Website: macys
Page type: delivery-shipping
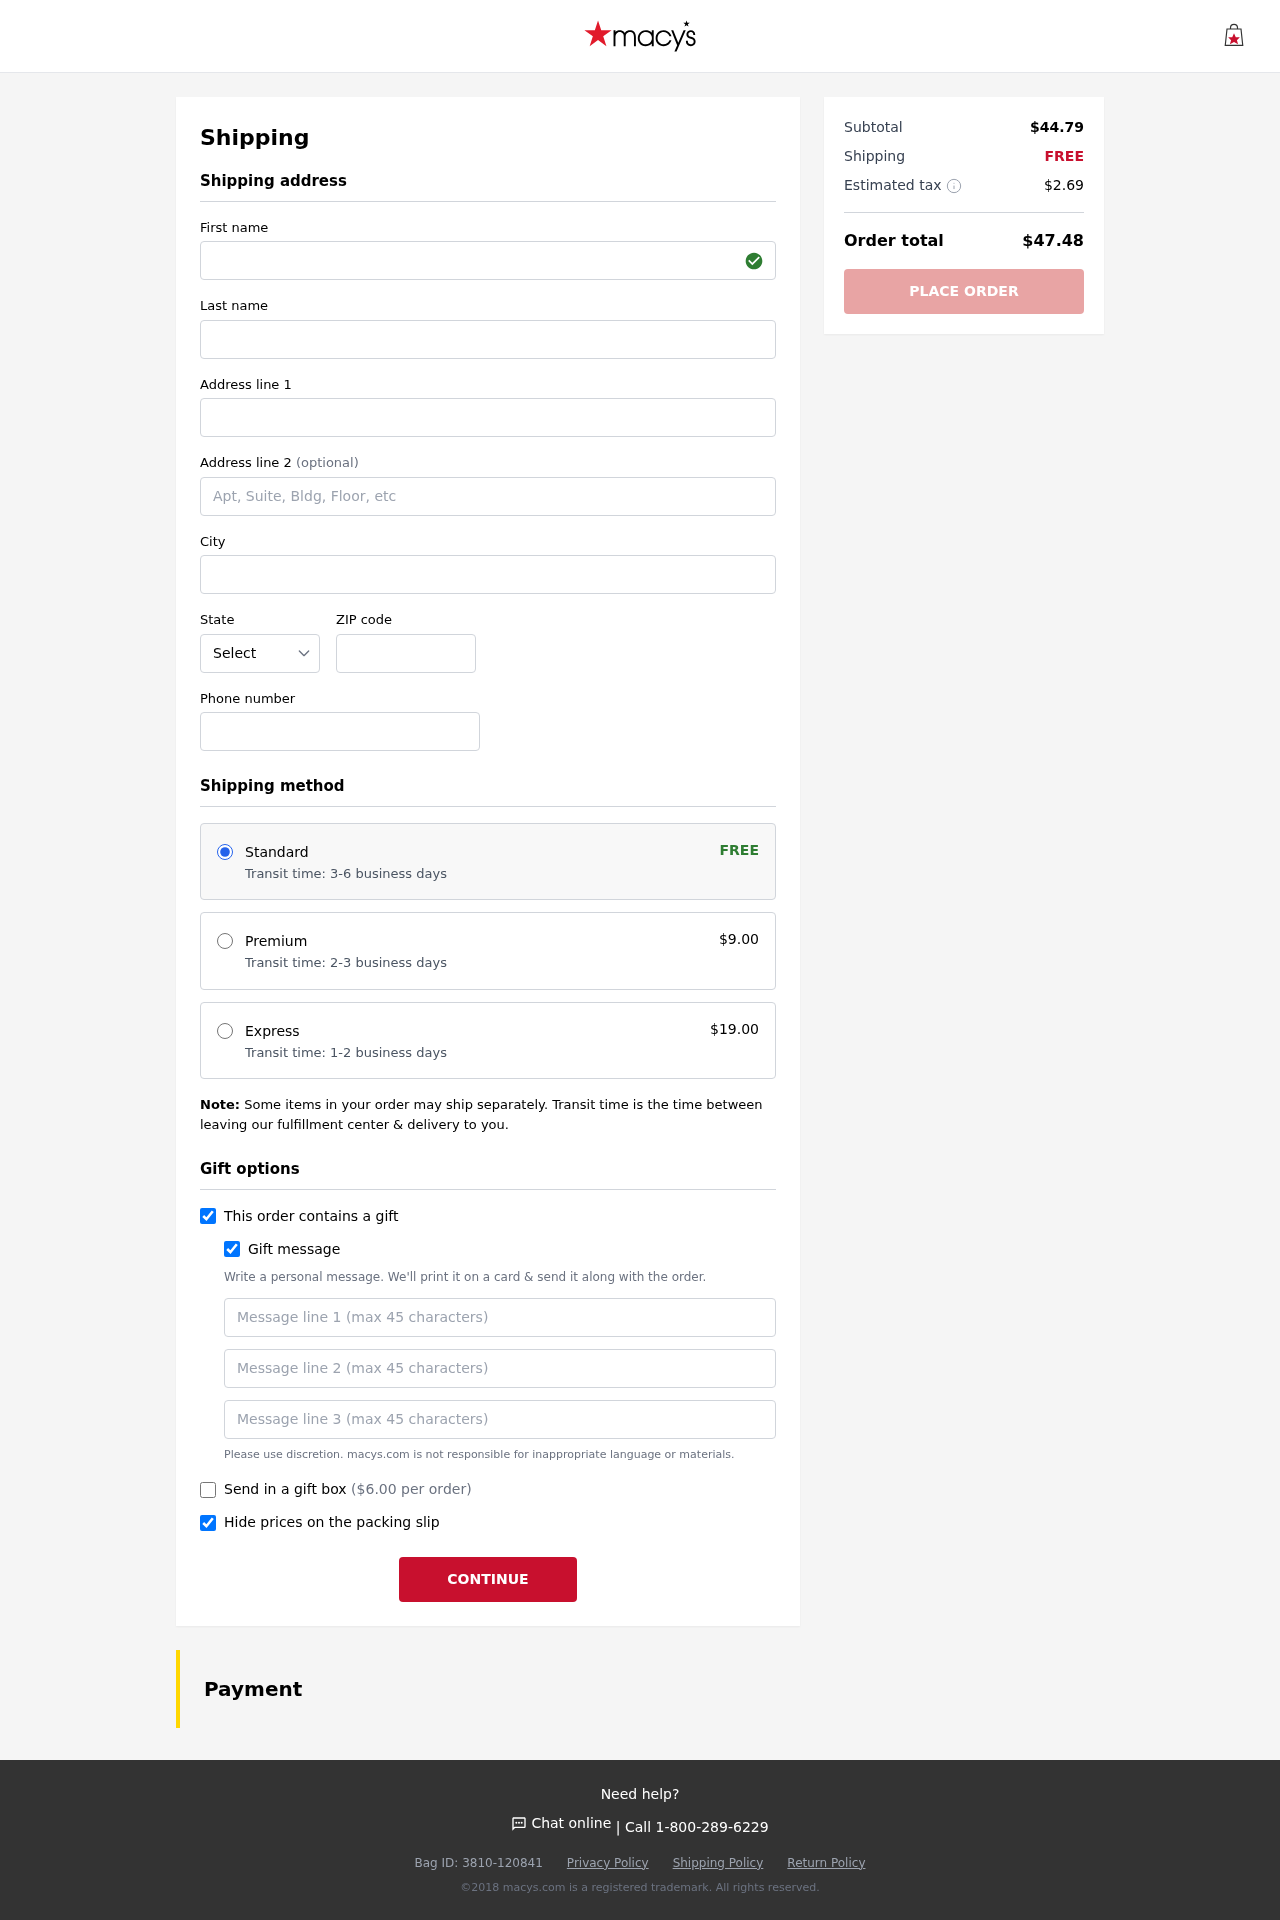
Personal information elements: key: PII_STATE_ABBR
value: IN
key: PII_FIRSTNAME
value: Mary
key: PII_LASTNAME
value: Fisher
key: PII_STREET
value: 1000 Jessica Junctions Suite 495
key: PII_STREET2
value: Suite 345
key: PII_CITY
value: Gonzalezville
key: PII_POSTCODE
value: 39894
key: PII_PHONE
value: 9464519463
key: PII_GIFT_MESSAGE
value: Hey Elizabeth, I saw these stunning sandals and immediately thought of you! I know how much you love adding a little sparkle to your outfits, and I hope they bring you as much joy as you bring to all of us. Enjoy!  Mary
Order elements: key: ORDER_SHIPPING_STANDARD
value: Transit time: 3-6 business days
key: ORDER_SHIPPING_COST
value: FREE
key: ORDER_SHIPPING_PREMIUM
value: Transit time: 2-3 business days
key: ORDER_SHIPPING_PREMIUM_PRICE
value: $9.00
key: ORDER_SHIPPING_EXPRESS
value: Transit time: 1-2 business days
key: ORDER_SHIPPING_EXPRESS_PRICE
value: $19.00
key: ORDER_GIFT_BOX_PRICE
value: ($6.00 per order)
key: ORDER_SUBTOTAL
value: $44.79
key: ORDER_SHIPPING_COST2
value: FREE
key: ORDER_TAX
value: $2.69
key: ORDER_TOTAL
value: $47.48